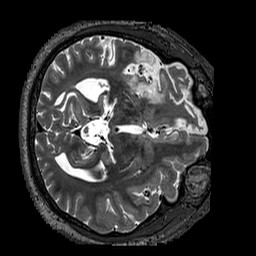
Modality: T2w
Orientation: axial
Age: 56
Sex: male
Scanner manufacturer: siemens
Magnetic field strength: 3 T
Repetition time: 3.2 s
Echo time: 0.567 s